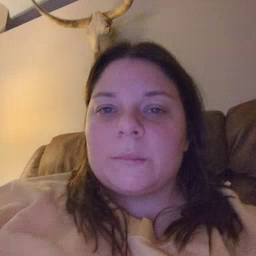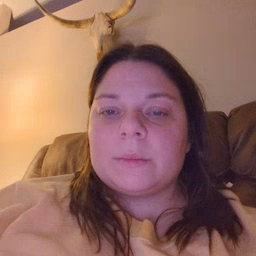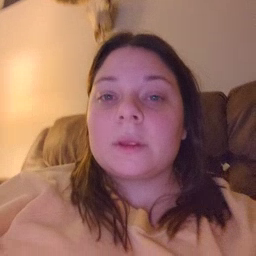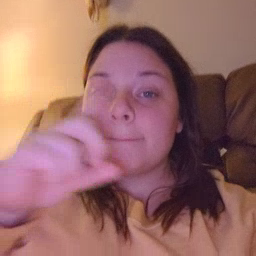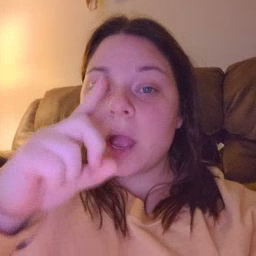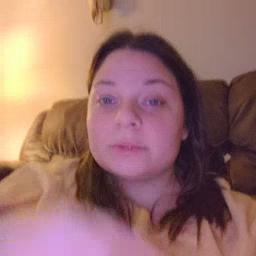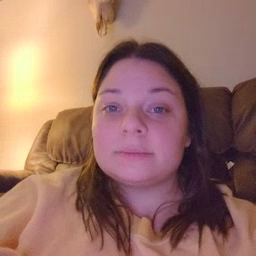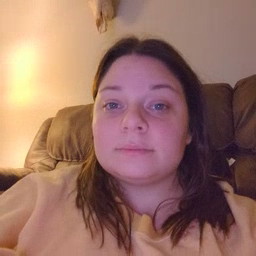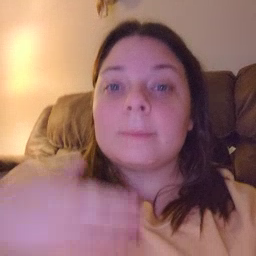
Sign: mouse